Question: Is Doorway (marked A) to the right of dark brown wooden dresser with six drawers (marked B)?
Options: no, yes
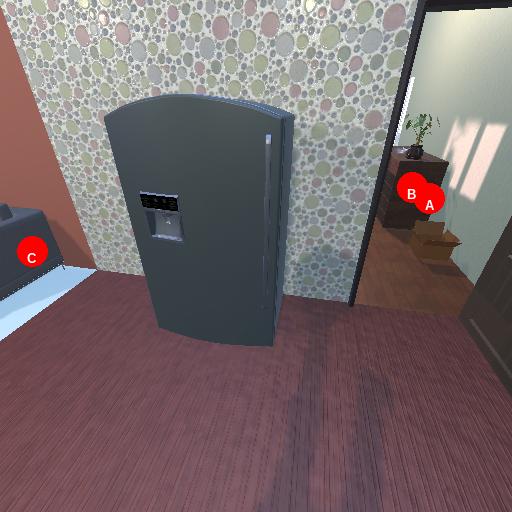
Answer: no